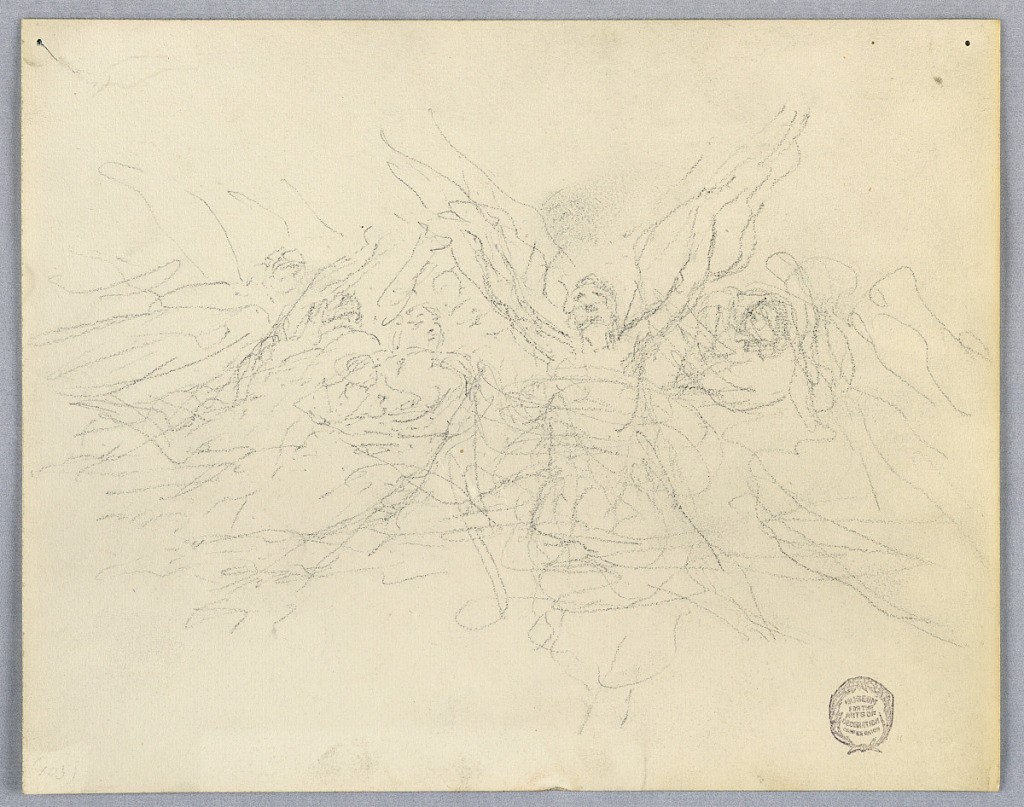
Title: Sketch of Worshipping Angels
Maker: Francis Augustus Lathrop, American, 1849–1909
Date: ca. 1895
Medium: Graphite on laid paper
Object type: Drawing
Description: Angels in a group, central one with arms outstretched.